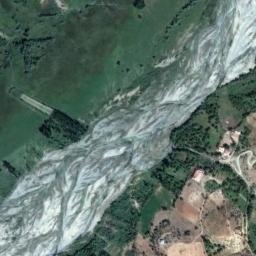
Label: river